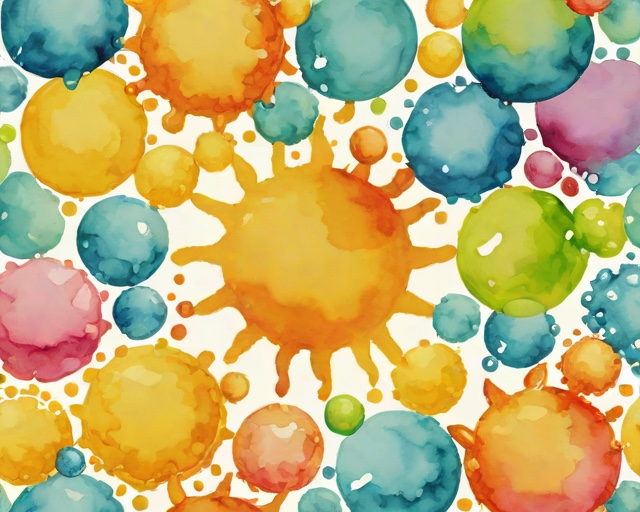
Category: Summer